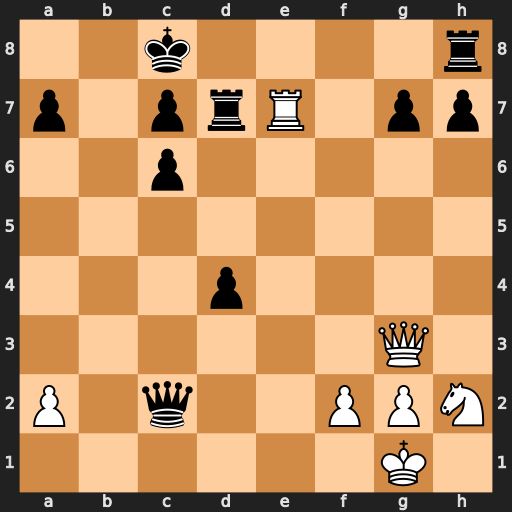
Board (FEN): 2k4r/p1prR1pp/2p5/8/3p4/6Q1/P1q2PPN/6K1
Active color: w
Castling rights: -
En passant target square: -
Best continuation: Rxd7 Kxd7 Qxg7+ Kc8 Qxh8+